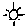
Label: sun